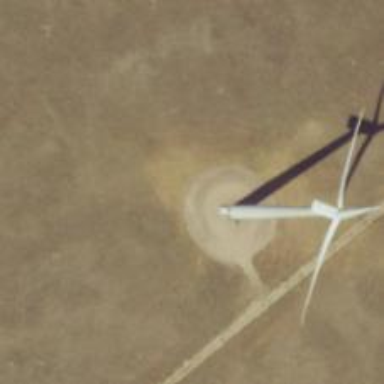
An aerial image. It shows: Wind power generator utilizing wind turbines.